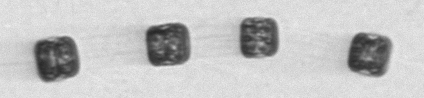
Label: Thalassiosira